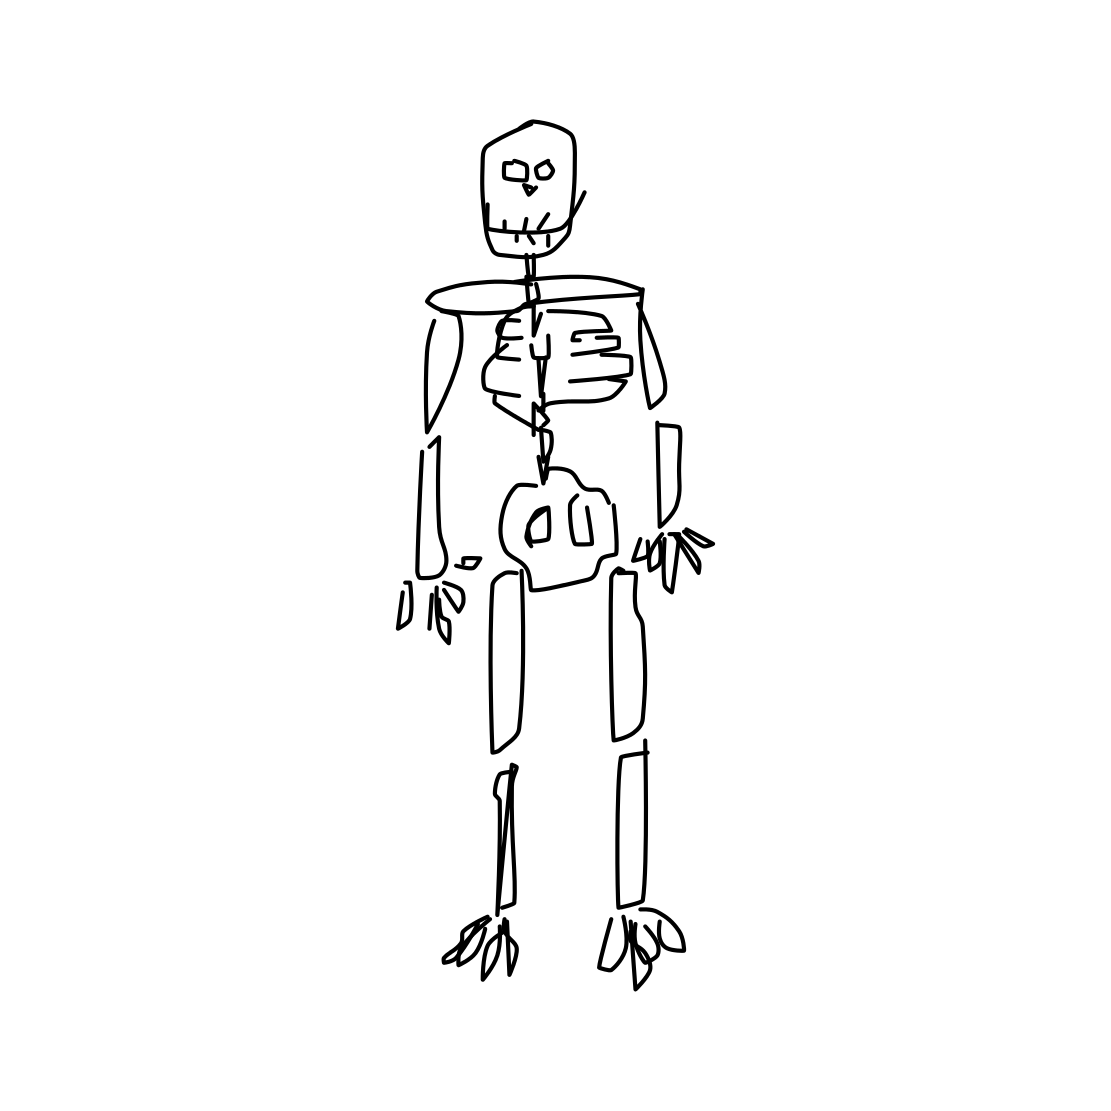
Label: human-skeleton